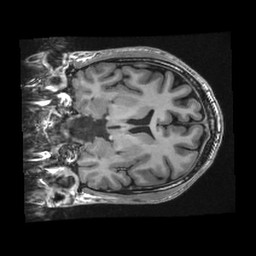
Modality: T1w
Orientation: coronal
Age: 26
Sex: female
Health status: healthy
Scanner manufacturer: ge
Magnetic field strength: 3 T
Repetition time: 0.008336 s
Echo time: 0.003104 s